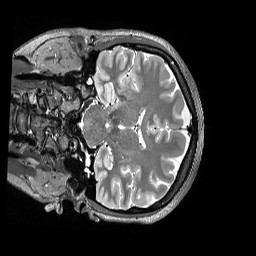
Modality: T2w
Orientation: coronal